Question: Count the number of objects in the diagram.
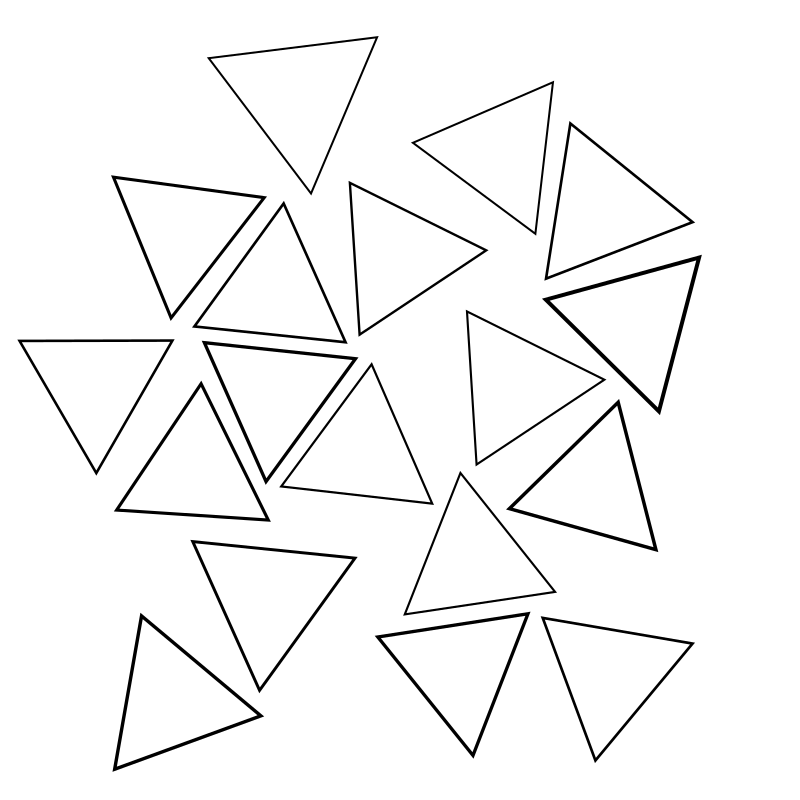
Answer: 18